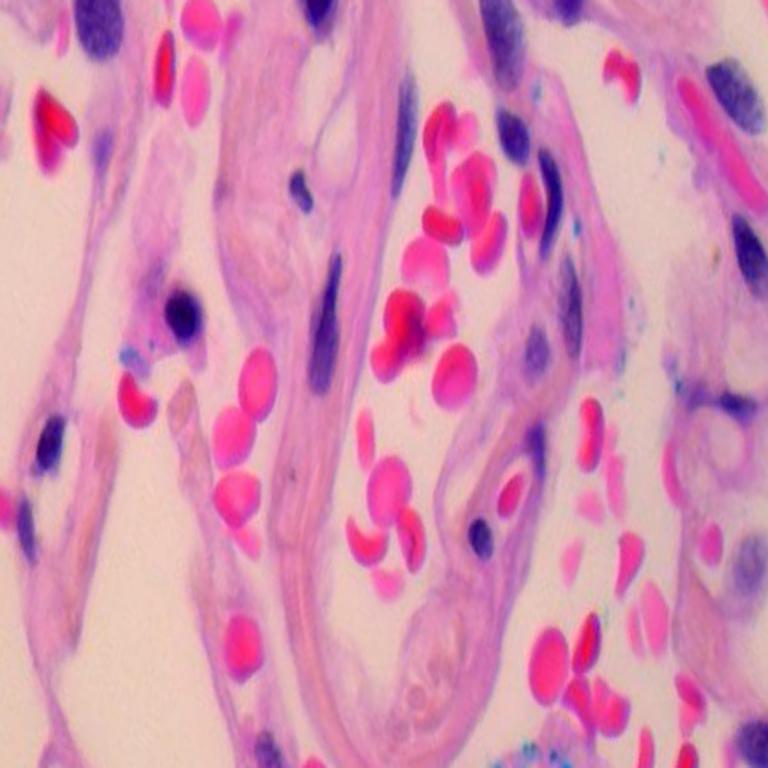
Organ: lung
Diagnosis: benign